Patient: sex M, age 55
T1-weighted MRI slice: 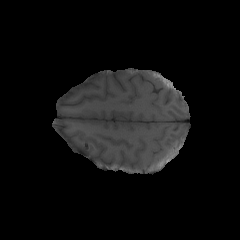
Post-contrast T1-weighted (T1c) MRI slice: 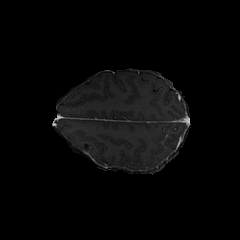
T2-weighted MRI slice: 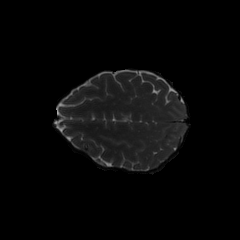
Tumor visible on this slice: no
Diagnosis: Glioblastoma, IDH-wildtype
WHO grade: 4